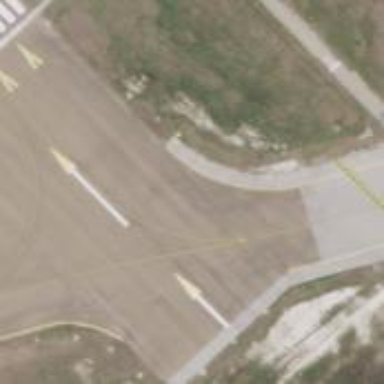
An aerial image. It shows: Image of taxiway at airport.